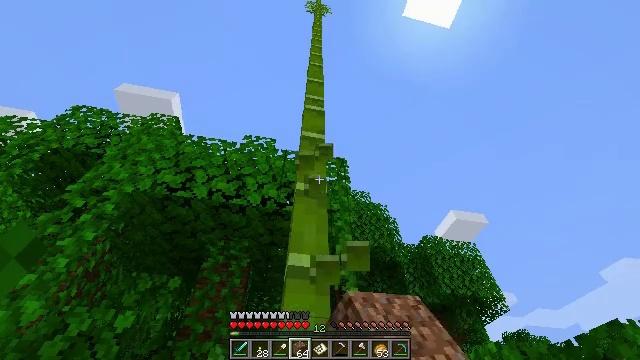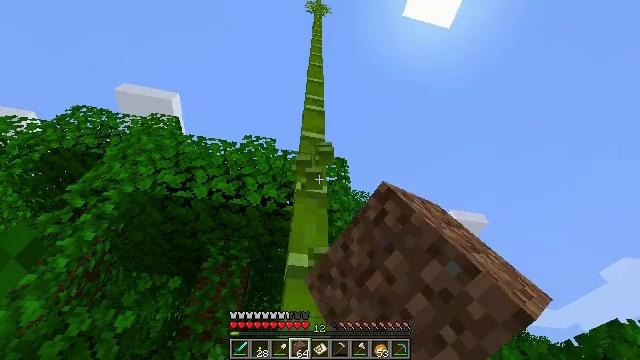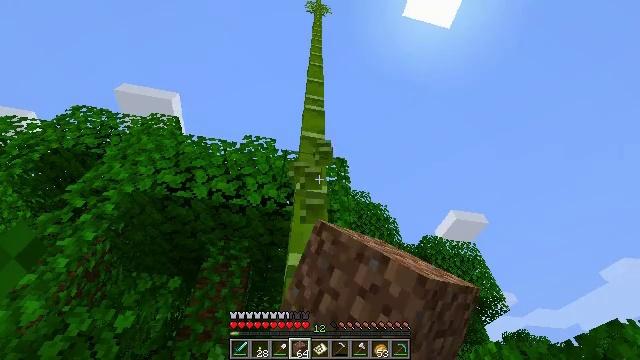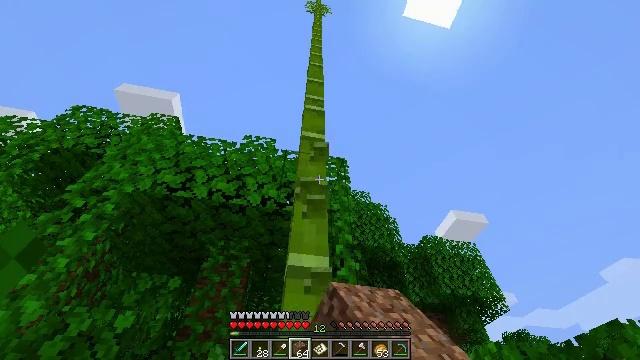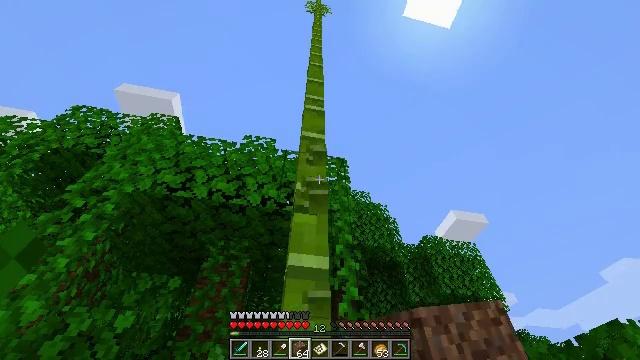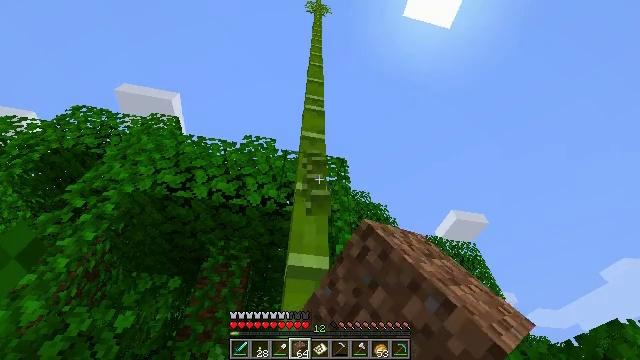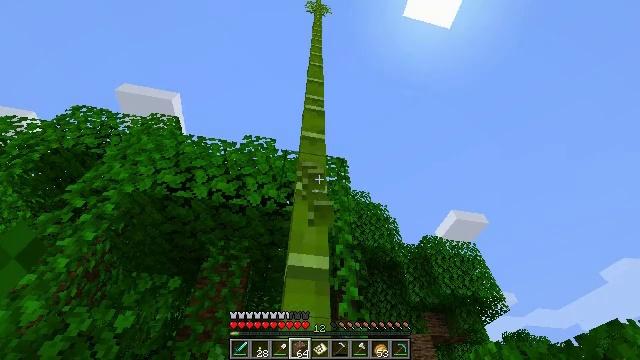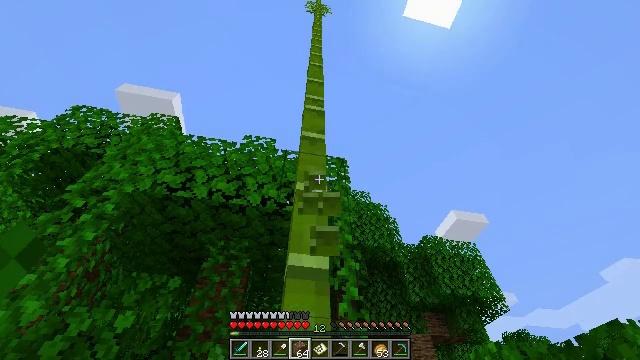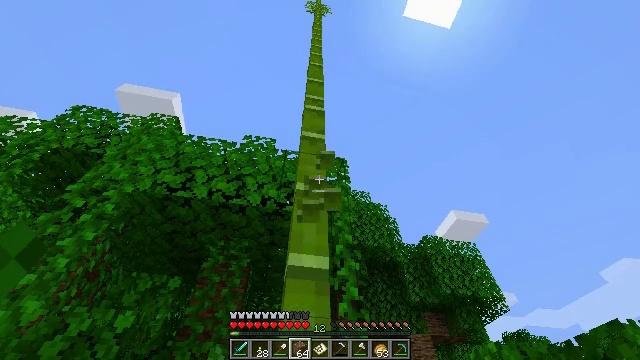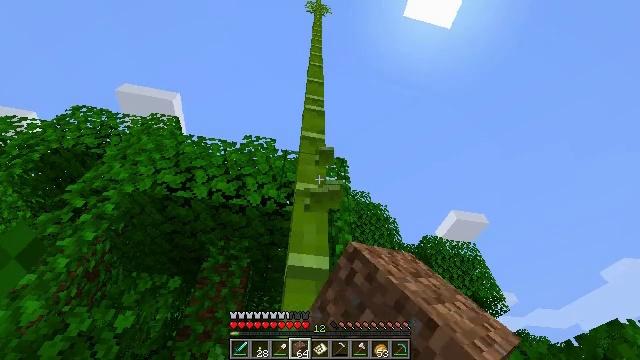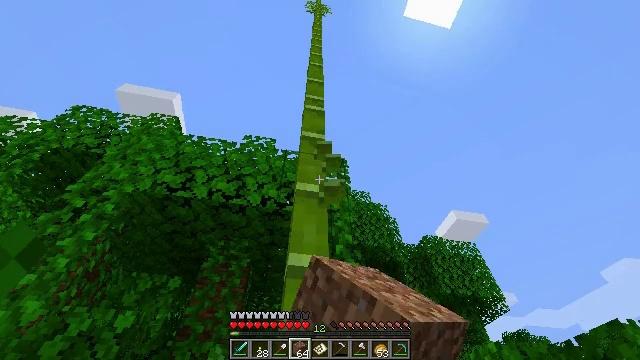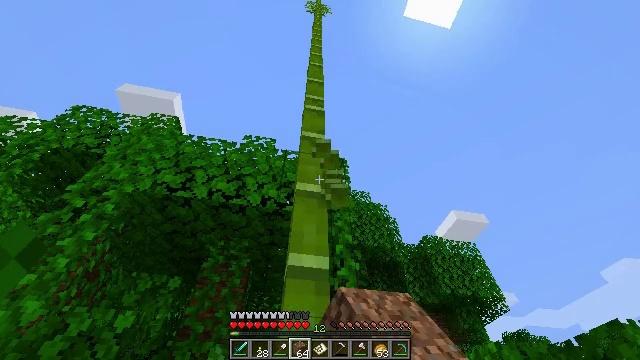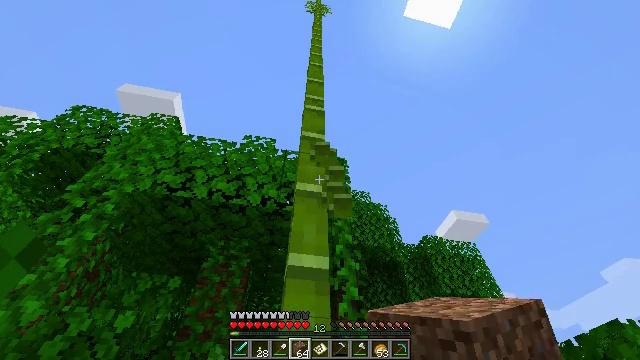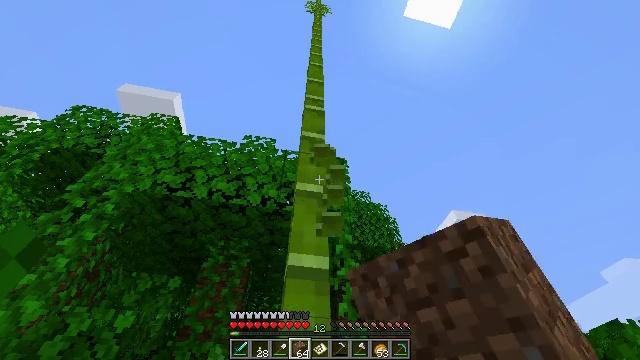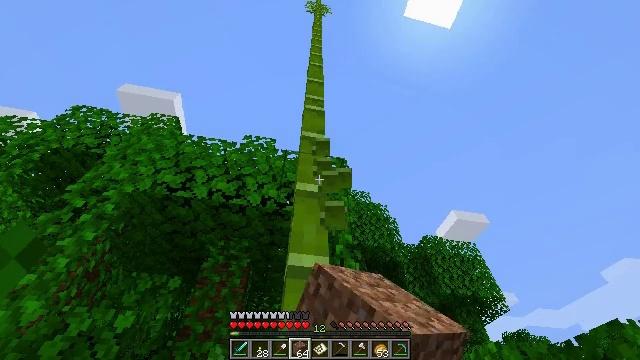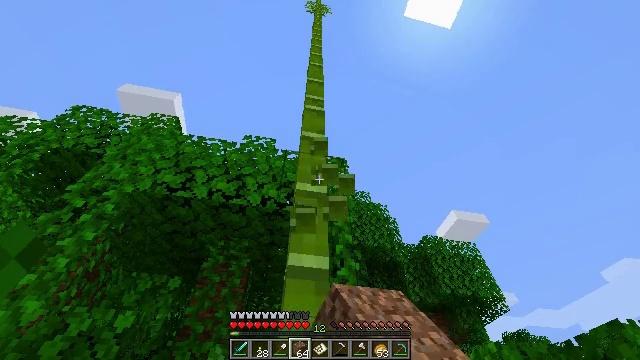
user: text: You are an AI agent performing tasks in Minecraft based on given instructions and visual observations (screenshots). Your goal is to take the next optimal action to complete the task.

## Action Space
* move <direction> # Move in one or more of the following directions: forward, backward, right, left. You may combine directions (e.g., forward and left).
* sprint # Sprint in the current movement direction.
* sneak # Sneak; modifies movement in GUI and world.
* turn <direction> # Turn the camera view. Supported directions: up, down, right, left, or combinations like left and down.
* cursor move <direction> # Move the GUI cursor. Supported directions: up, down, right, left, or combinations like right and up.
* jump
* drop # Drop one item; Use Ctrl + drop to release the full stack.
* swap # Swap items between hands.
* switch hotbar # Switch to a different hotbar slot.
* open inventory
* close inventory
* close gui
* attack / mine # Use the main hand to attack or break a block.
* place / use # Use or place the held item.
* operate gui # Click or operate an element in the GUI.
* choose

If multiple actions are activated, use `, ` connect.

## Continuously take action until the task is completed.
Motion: motion action
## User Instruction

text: Attack bamboo to gather it.
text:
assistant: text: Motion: attack / mine
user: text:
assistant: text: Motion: attack / mine
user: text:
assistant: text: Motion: attack / mine
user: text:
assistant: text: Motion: attack / mine
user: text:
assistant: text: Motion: no_op
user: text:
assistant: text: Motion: no_op
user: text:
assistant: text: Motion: attack / mine
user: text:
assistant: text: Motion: attack / mine
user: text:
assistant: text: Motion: attack / mine
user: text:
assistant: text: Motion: attack / mine
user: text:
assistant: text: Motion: attack / mine
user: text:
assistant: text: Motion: attack / mine
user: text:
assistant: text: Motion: attack / mine
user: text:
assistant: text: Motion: attack / mine
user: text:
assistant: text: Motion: attack / mine
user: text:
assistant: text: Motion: attack / mine
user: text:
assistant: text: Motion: attack / mine
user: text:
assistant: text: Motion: attack / mine
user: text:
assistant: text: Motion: attack / mine
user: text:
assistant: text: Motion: attack / mine
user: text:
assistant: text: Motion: attack / mine
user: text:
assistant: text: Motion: attack / mine
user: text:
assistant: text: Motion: attack / mine
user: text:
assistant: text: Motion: attack / mine
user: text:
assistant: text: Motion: attack / mine
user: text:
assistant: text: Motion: attack / mine
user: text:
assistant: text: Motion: attack / mine
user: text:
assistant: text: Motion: attack / mine
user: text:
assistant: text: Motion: turn down, attack / mine
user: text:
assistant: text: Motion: turn down, attack / mine